Interaction volume radius: 5 \u00c5
Interaction volume height: 15 \u00c5
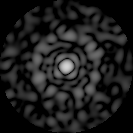
Disorder parameter: 0.8346